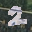
Label: 2